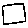
Label: square